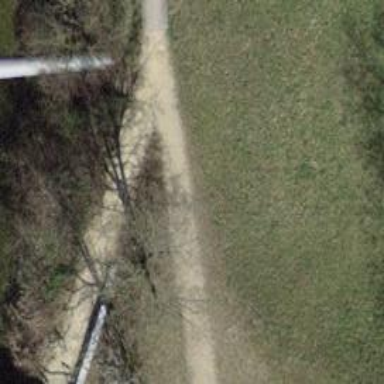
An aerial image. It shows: Unpaved footway.